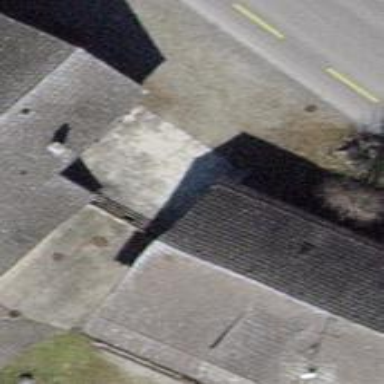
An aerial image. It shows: View of roof of building.